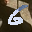
Label: 6